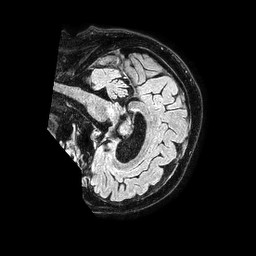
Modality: FLAIR
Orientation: sagittal
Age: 86
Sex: female
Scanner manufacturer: philips
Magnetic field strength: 1.5 T
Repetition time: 4.8 s
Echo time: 0.3 s